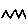
Label: zigzag